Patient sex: M
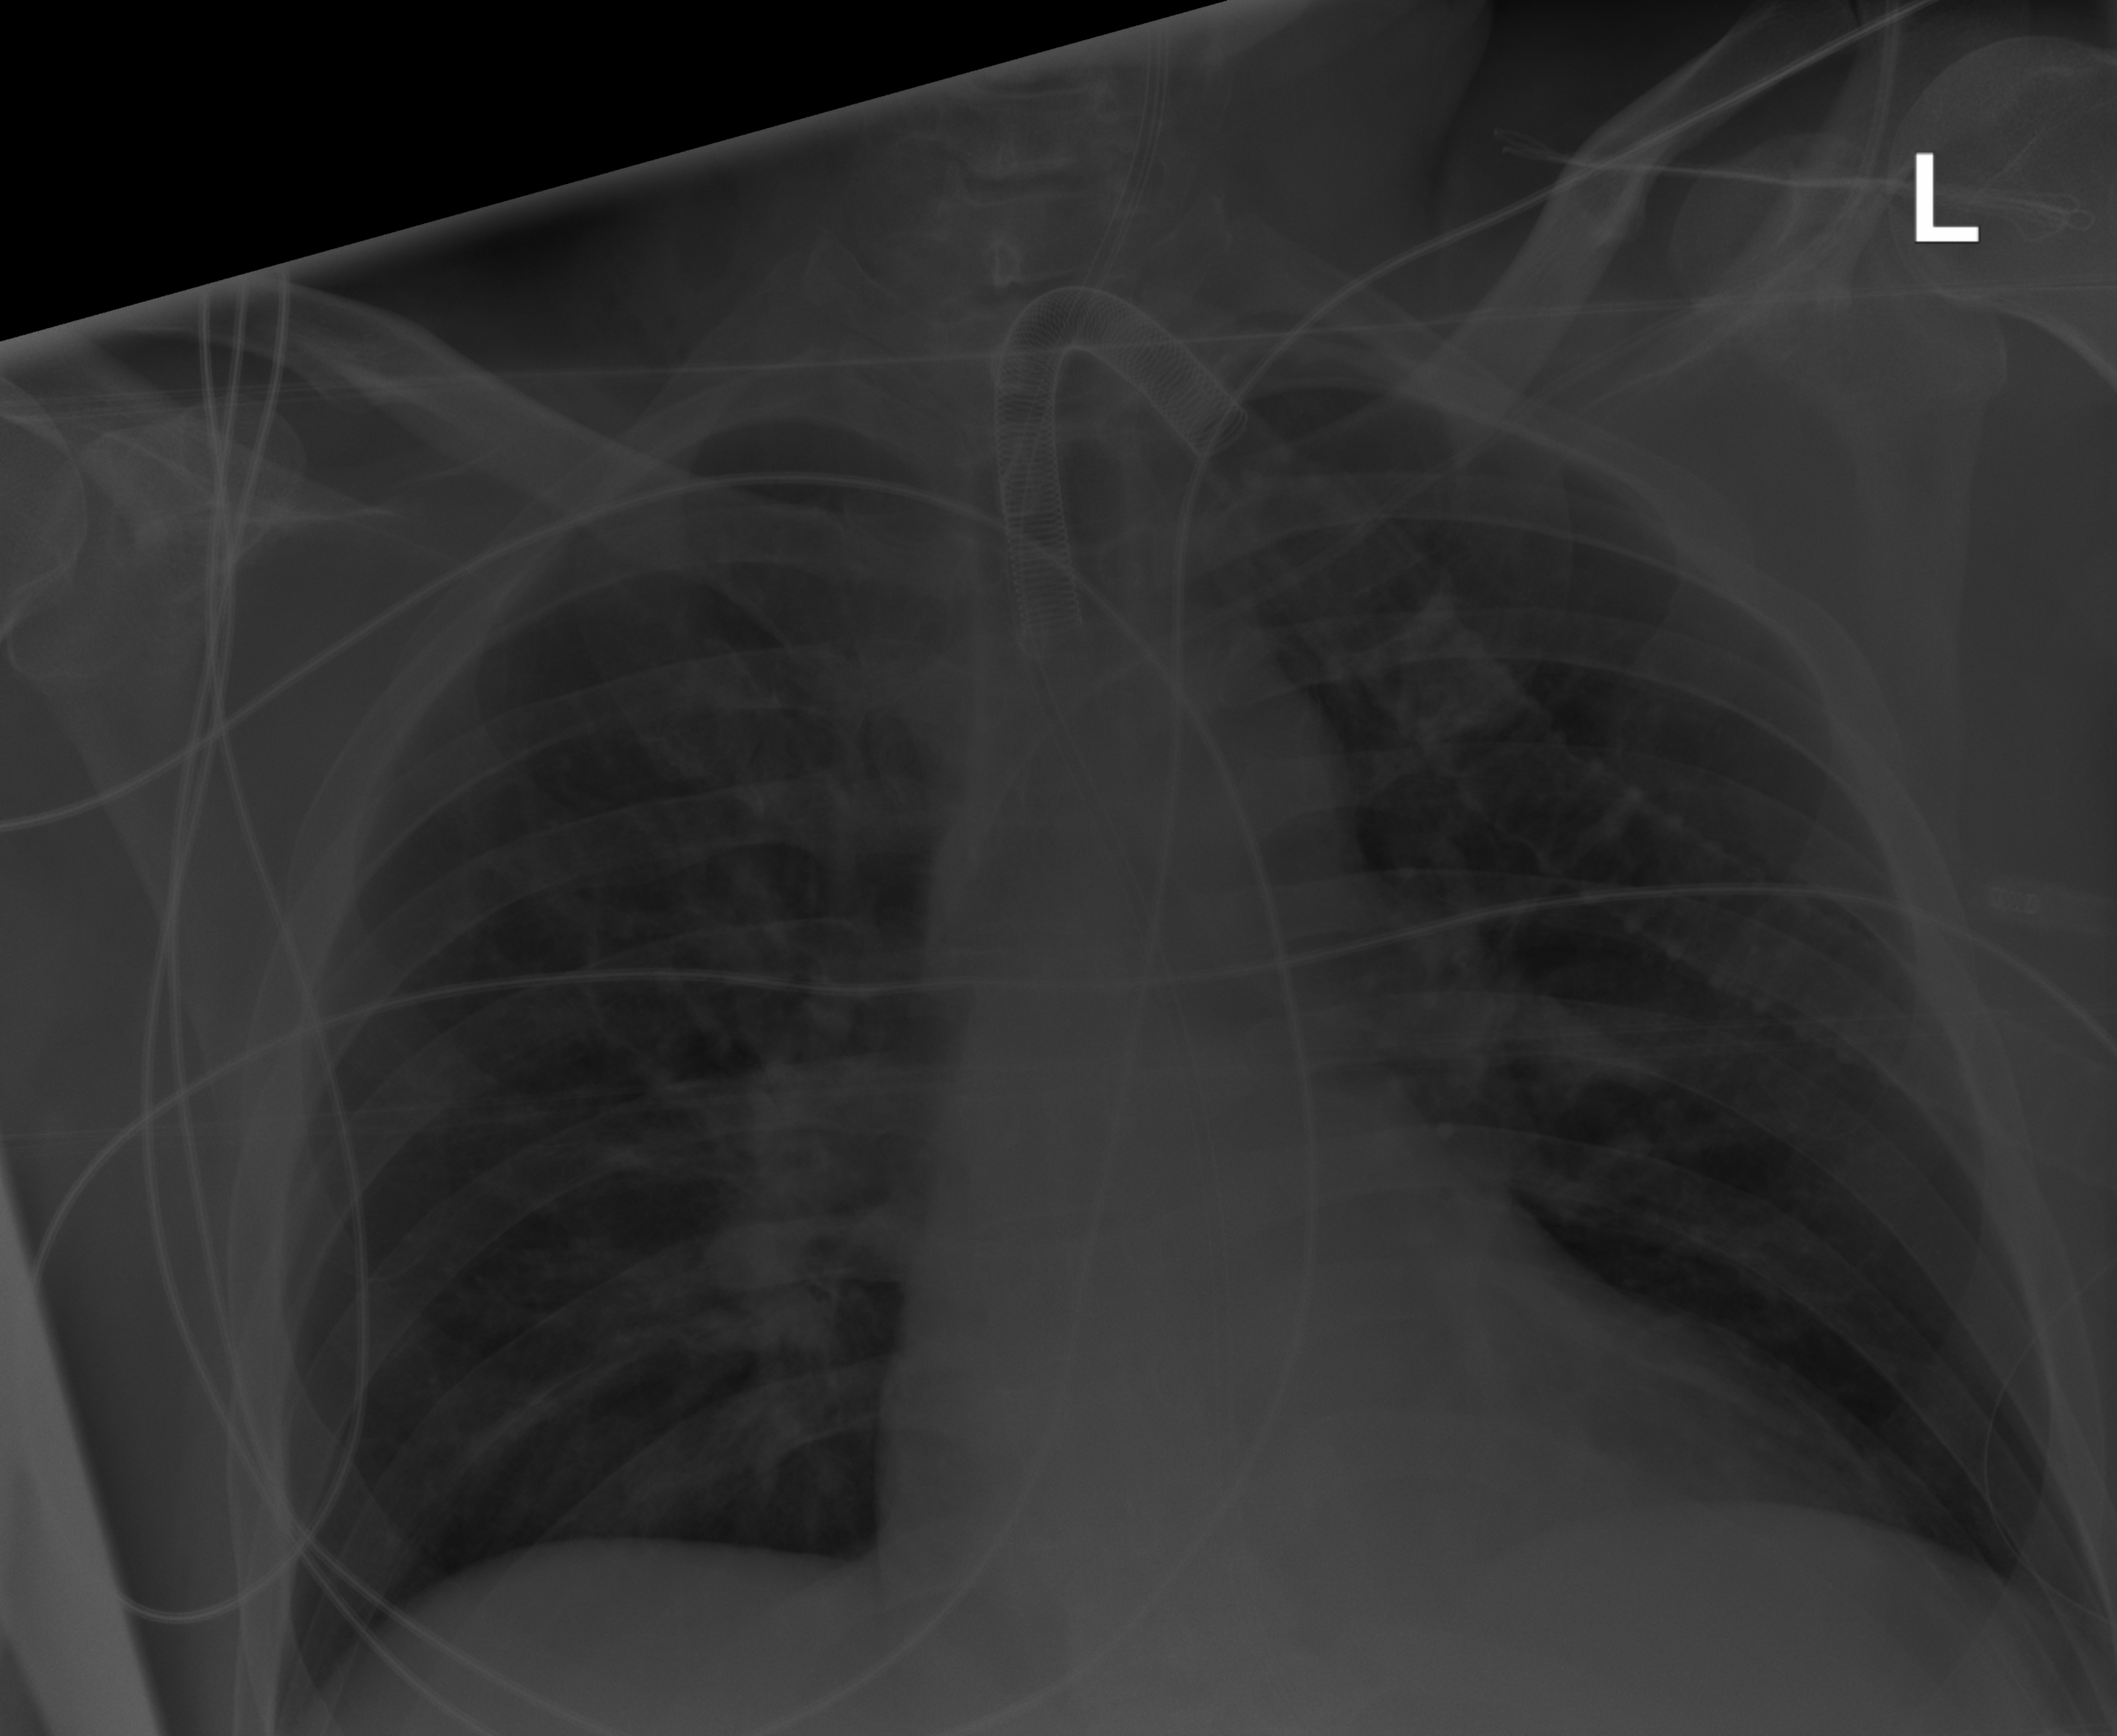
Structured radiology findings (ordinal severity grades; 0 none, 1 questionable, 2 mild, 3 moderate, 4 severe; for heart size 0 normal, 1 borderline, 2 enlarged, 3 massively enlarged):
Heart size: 0
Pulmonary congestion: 0
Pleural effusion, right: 0
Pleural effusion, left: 0
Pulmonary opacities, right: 0
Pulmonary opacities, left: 0
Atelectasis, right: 2
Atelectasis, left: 2